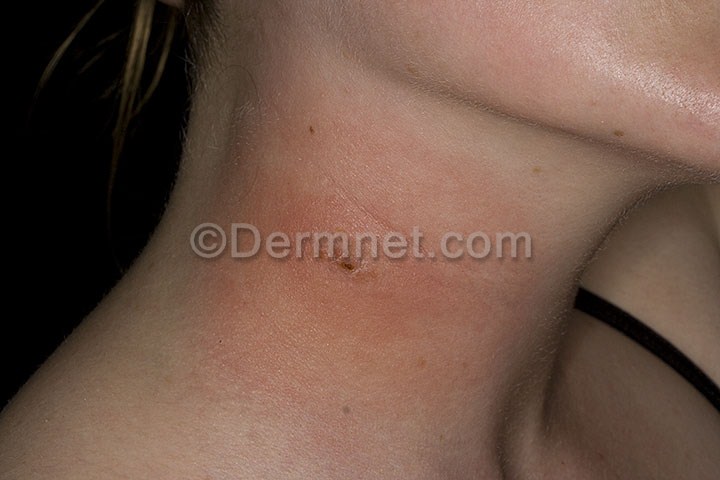
Disease: Scabies Lyme Disease and other Infestations and Bites